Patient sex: M
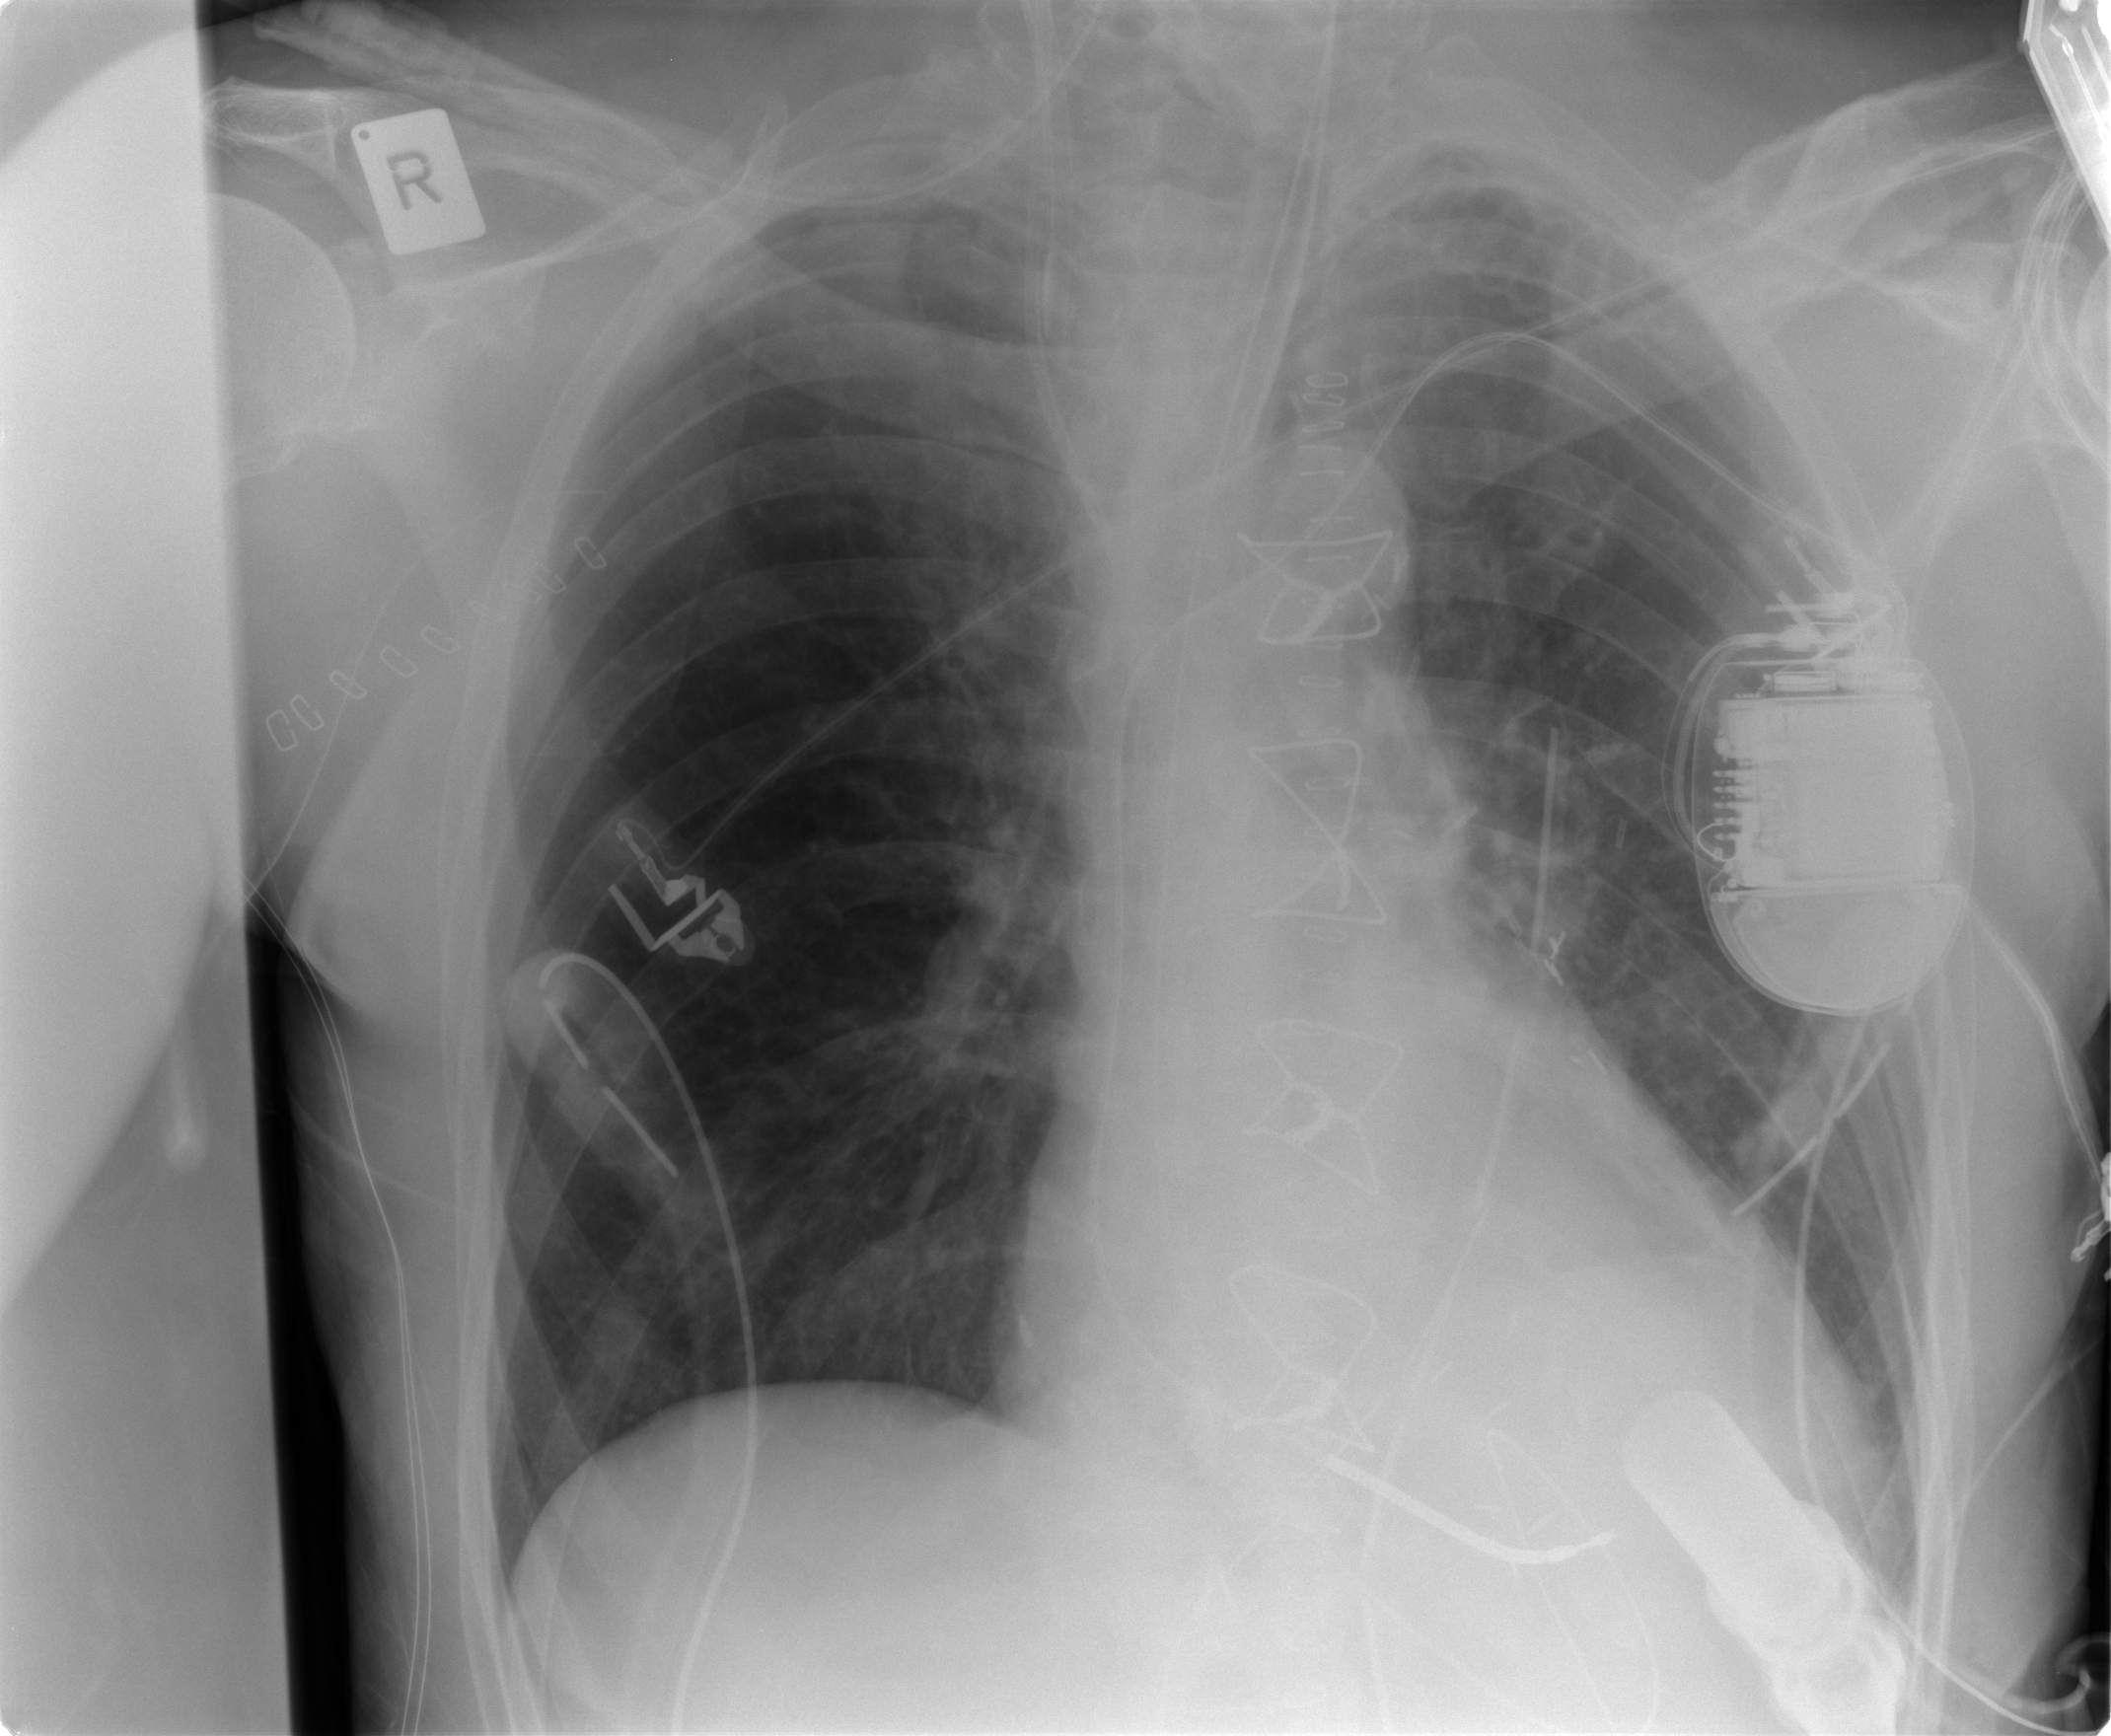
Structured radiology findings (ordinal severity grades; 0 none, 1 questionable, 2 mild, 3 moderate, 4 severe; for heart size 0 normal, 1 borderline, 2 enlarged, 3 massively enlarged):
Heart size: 1
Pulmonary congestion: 2
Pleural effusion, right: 0
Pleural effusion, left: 0
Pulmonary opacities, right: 0
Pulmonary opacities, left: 0
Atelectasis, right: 0
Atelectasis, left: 2